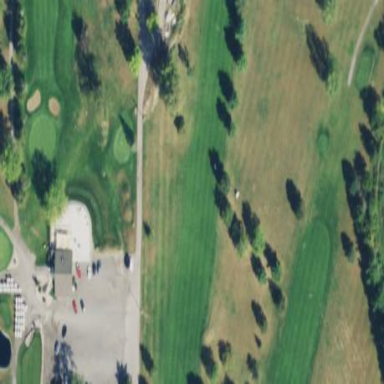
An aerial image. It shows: Golf fairway surrounded by grass.